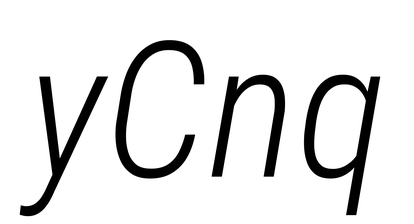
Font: Roboto-Italic_Condensed_Light_Italic